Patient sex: M
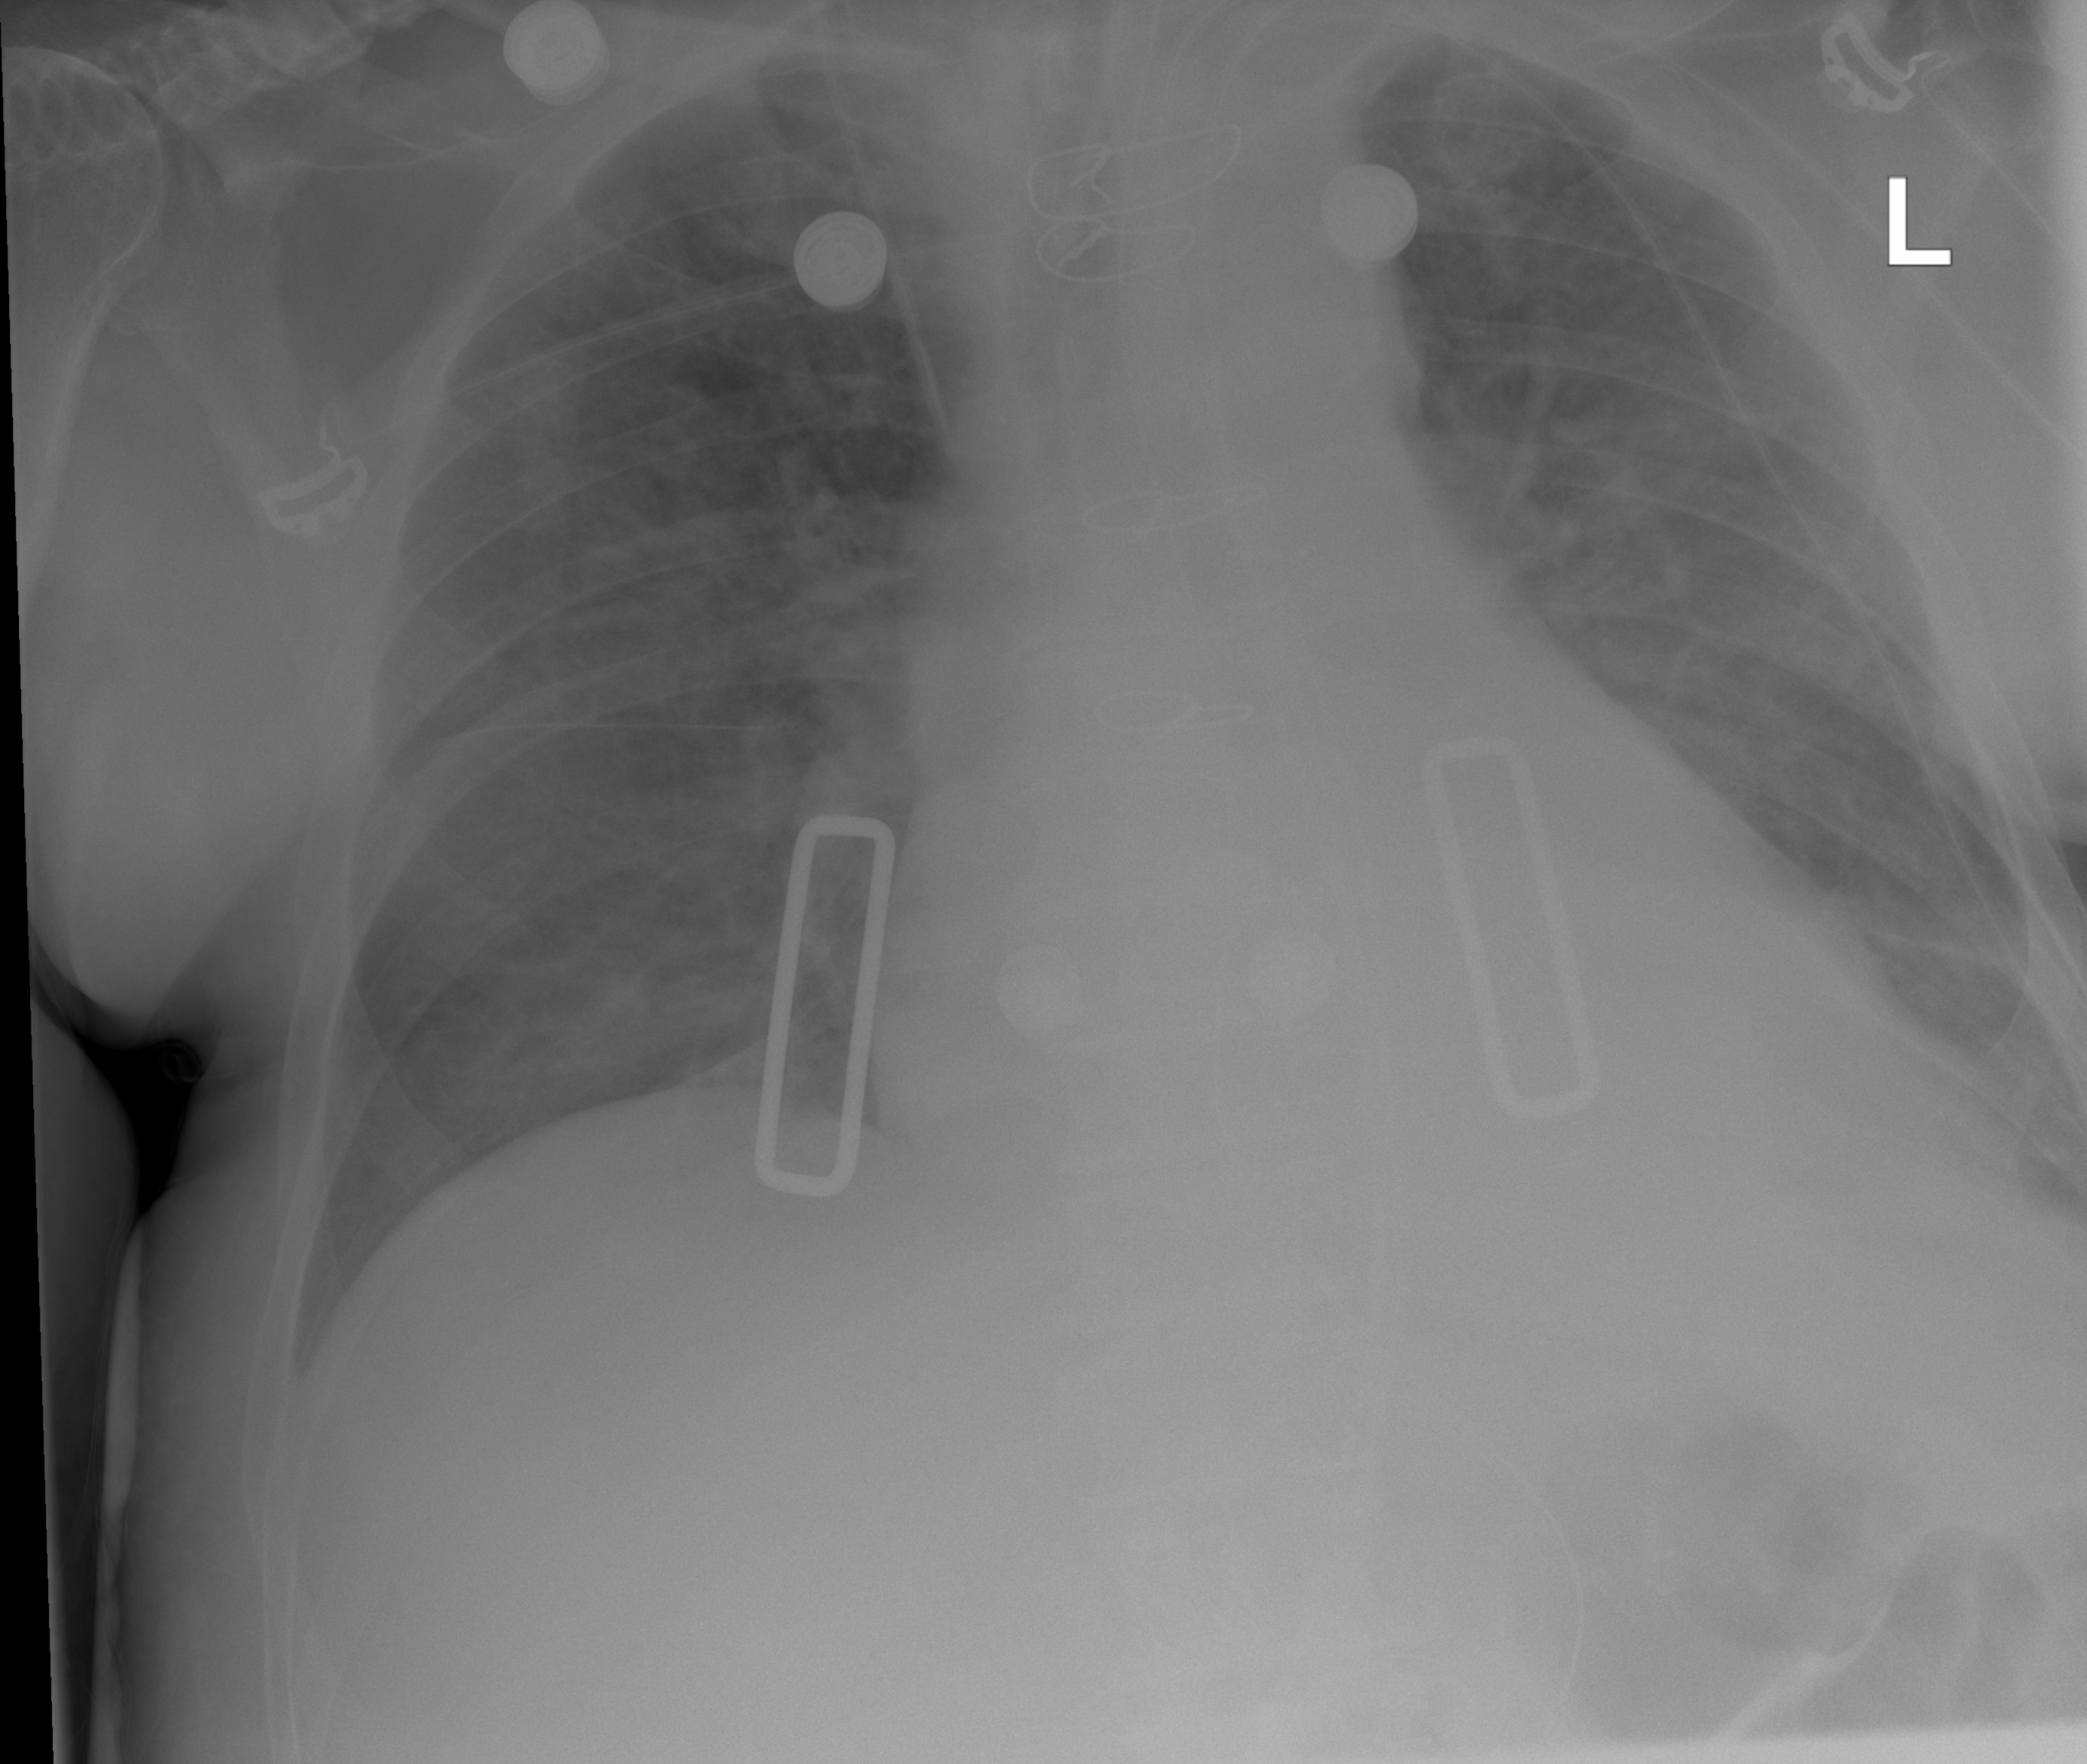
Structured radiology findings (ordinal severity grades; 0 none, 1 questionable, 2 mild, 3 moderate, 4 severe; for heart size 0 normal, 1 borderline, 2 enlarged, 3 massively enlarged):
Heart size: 1
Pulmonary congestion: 1
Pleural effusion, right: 0
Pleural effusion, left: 2
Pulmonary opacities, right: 1
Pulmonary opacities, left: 1
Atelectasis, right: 0
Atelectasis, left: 2